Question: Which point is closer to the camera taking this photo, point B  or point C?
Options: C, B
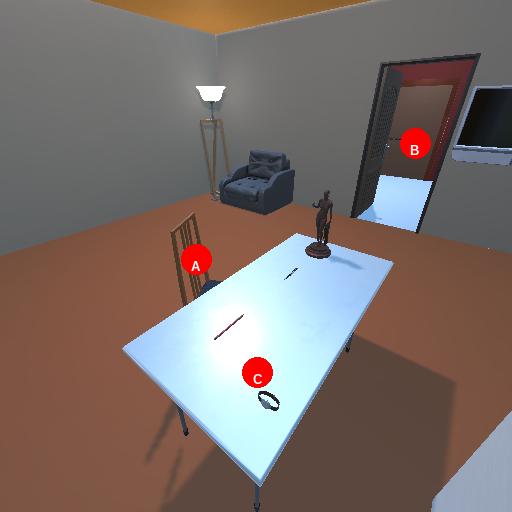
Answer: C